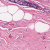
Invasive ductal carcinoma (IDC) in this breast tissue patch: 0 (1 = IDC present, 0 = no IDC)